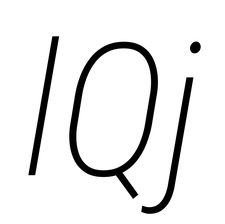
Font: Roboto-Italic_Condensed_ExtraLight_Italic